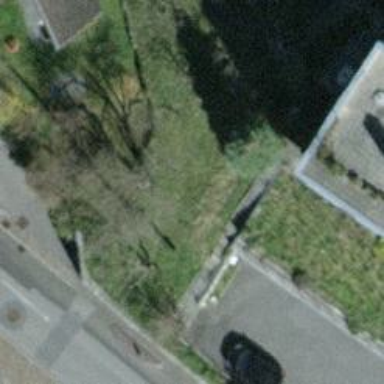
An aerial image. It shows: Broadleaved tree with lush foliage.